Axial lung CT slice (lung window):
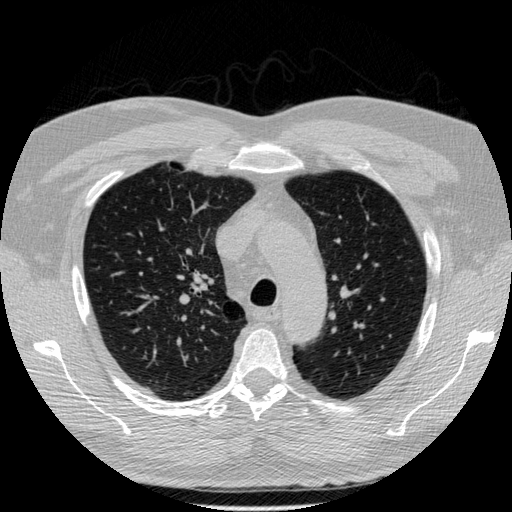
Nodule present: no